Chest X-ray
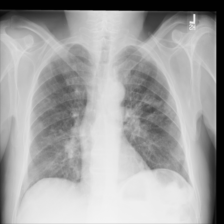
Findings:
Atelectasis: negative
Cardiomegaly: negative
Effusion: negative
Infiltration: negative
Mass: negative
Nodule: positive
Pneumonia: negative
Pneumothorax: negative
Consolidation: negative
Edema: negative
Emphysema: negative
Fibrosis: negative
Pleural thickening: negative
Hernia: negative